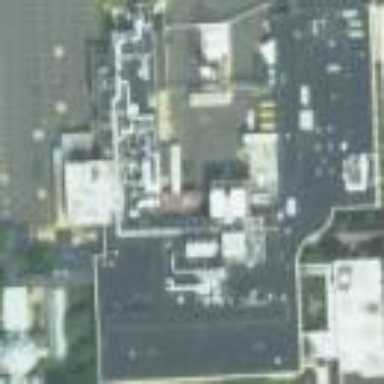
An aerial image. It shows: Industrial building.